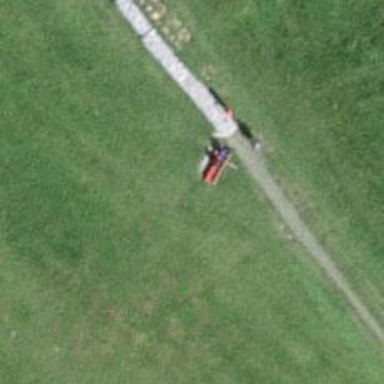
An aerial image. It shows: Bench for seating.